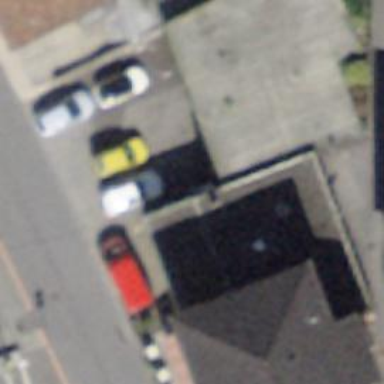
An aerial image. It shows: Restaurant.